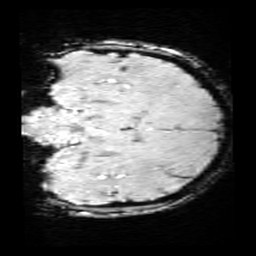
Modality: SWI
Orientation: coronal
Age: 12
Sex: female
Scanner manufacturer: siemens
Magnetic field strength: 3 T
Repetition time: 0.027 s
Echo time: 0.02 s